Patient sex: M
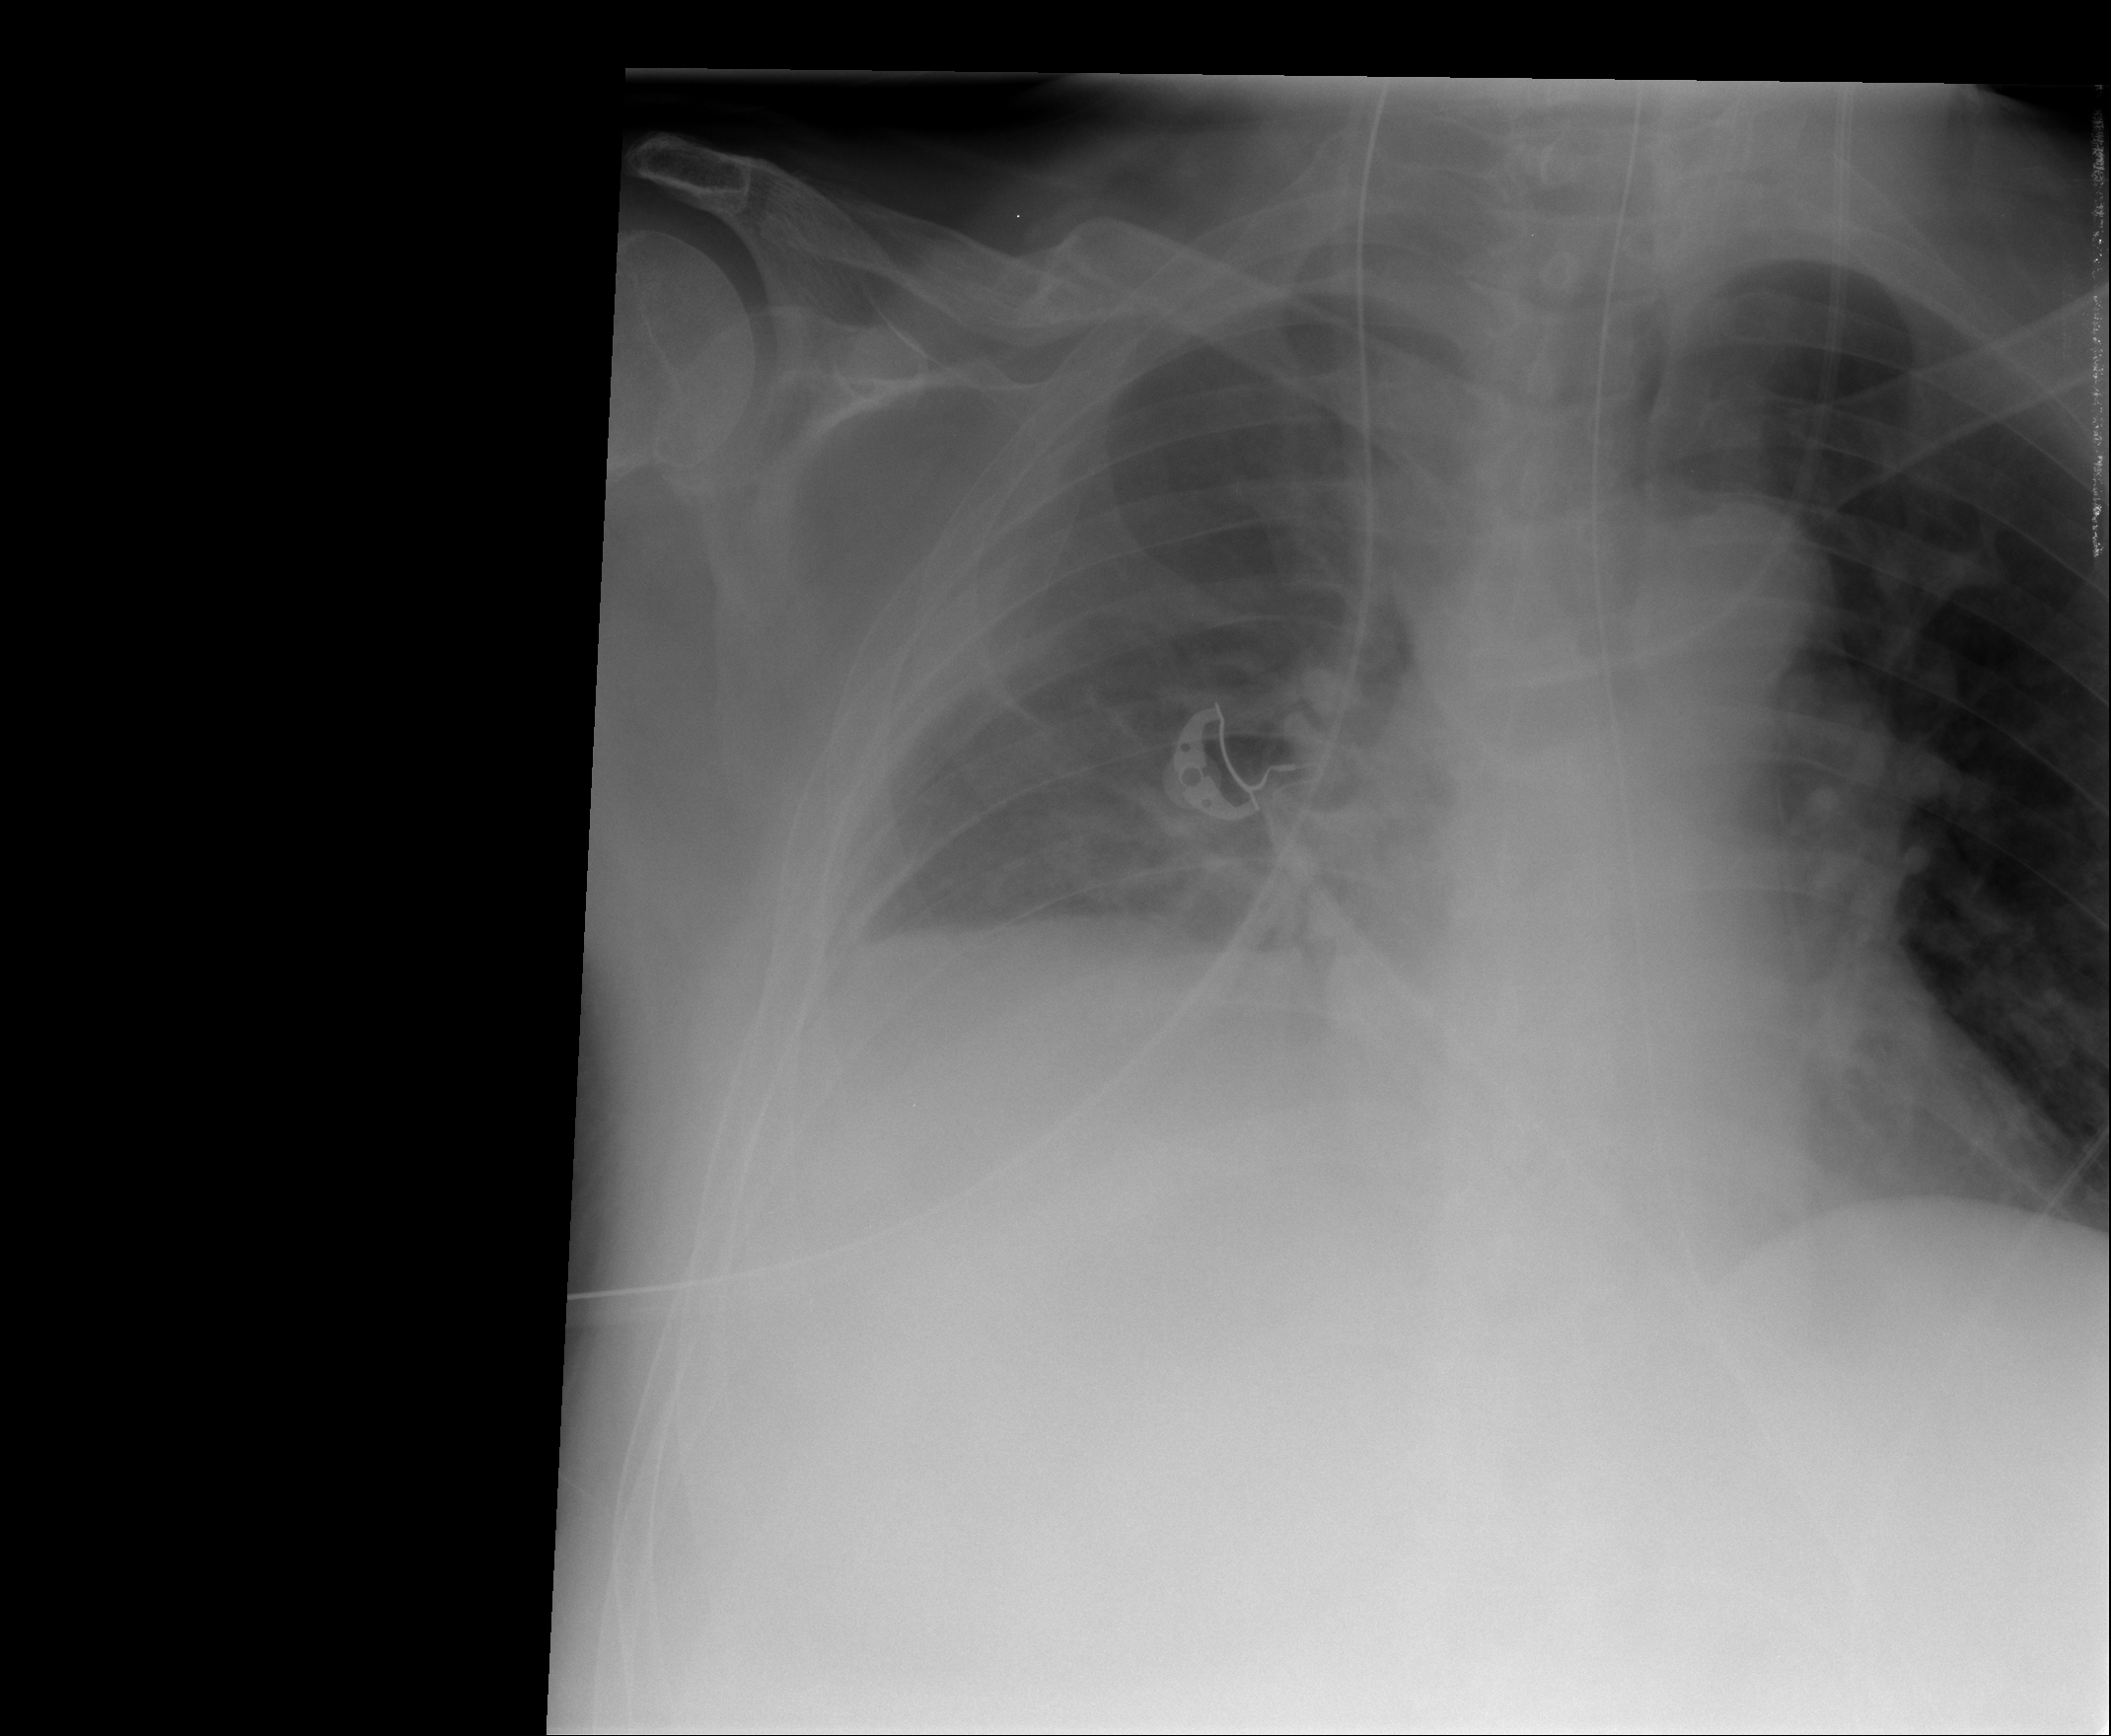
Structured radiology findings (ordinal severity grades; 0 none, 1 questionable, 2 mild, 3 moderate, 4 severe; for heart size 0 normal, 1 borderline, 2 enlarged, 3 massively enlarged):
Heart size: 0
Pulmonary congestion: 2
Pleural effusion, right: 3
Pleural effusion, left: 0
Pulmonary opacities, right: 0
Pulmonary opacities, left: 0
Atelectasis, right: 2
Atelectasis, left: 2